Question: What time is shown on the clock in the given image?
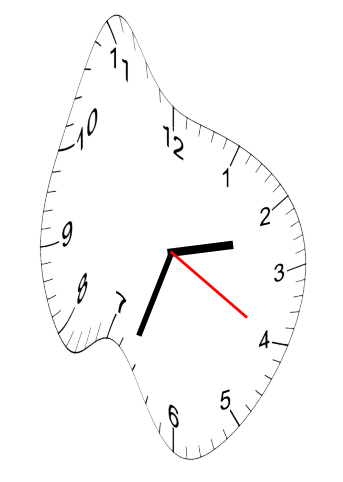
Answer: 02:33:20